Question: So I'm defining the margins here:
'''
const svg1 = d3.select(graphElement1.current);
const margin = {top: 0, right: 30, bottom: 10, left: 10};
const width = 650 - margin.left - margin.right;
const height = 100 - margin.top - margin.bottom;
'''
Drawing the chart here
'''
const data = timeseries;
const x = d3.scaleTime()
.domain(d3.extent(data, function(d) {
return new Date(d['date']+'2020');
}))
.range([0, width]);
const y = d3.scaleLinear()
.domain([0, d3.max(data, function(d) {
return +d['totalconfirmed'];
})])
.range([height, 0]);
svg1.append('g')
.attr('transform', 'translate(0,' + height + ')')
.attr('class', 'axis')
.call(d3.axisBottom(x));
svg1.append('path')
.datum(data)
.attr('fill', 'none')
.attr('stroke', '#ff073a99')
.attr('stroke-width', 5)
.attr('cursor', 'pointer')
.attr('d', d3.line()
.x(function(d) {
return x(new Date(d['date']+'2020'));
})
.y(function(d) {
return y(d['totalconfirmed'])-5;
})
.curve(d3.curveCardinal),
);
svg1.selectAll('.dot')
.data(data)
.enter()
.append('circle')
.attr('fill', '#ff073a')
.attr('stroke', '#ff073a')
.attr('r', 3)
.attr('cursor', 'pointer')
.attr('cx', function(d) {
return x(new Date(d['date']+'2020'));
})
.attr('cy', function(d) {
return y(d['totalconfirmed'])-5;
})
.on('mouseover', (d, i) => {
d3.select(d3.event.target).attr('r', '5');
setDatapoint(d);
setIndex(i);
})
.on('mouseout', (d) => {
d3.select(d3.event.target).attr('r', '3');
});
'''
And this is the div structure of the chart:
'''
<div className="svg-parent">
<div className="stats">
<h5>Confirmed {datapoint['date']}</h5>
<div className="stats-bottom">
...
</div>
</div>
<svg ref={graphElement1} width="650" height="100" viewBox="0 0 650 100" preserveAspectRatio="xMidYMid meet"/>
</div>
'''
And this is the CSS:
'''
.svg-parent {
display: flex;
flex: 0.9;
flex-direction: row;
justify-content: center;
width: 100%;
svg {
align-self: center;
}
}
'''
I've tried a lot of CSS rules to allow the svg to respect the margin definition but I can't seem to make it work. I'm unable to show the x-axis also as a result.
This is how it looks right now, the right margin works, however,

[Edited; even after setting left value the graph does not shift right]
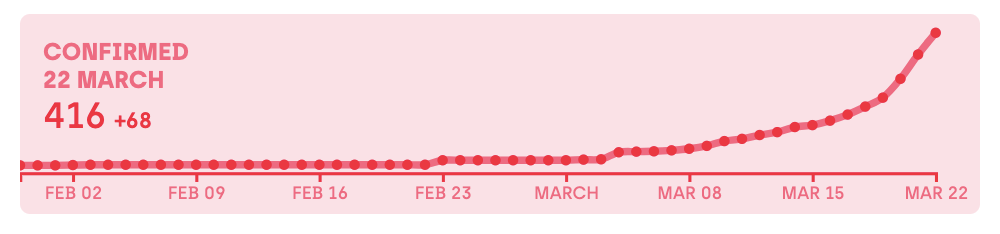
Answer: As explained in <URL>:
> These margins will be used to inset the ranges of our scales. Rather than extending from 0 to the full width and height of the chart, the starts and ends of the ranges are moved inward by the corresponding margins.
So for the 'x' axis scale, replace '.range([0, width])' by:
'''
.range([margin.left, width])
'''
And similary, for the 'y' axis, try the following for the range definition:
'''
.range([height, margin.top])
'''